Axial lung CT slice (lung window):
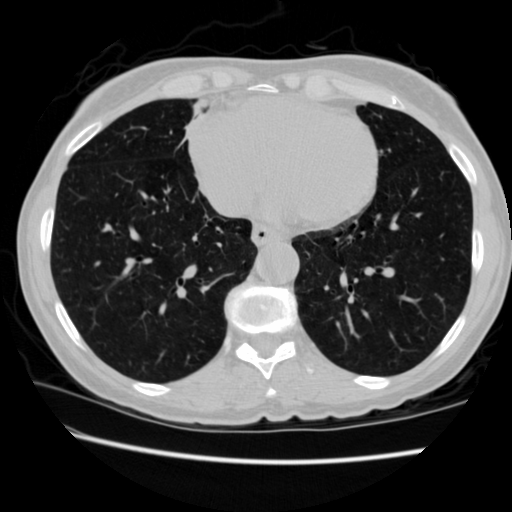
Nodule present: no